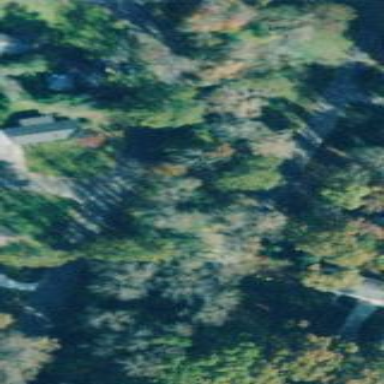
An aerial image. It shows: Park with woodland featuring trees.